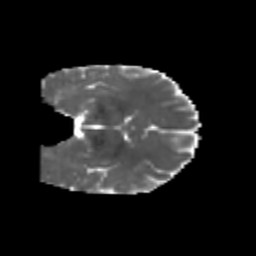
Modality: MD
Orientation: coronal
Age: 21
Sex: male
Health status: healthy